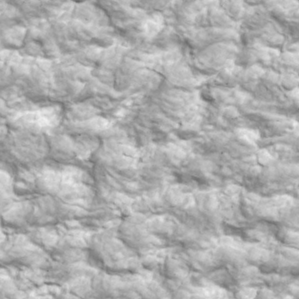
Label: non_frost